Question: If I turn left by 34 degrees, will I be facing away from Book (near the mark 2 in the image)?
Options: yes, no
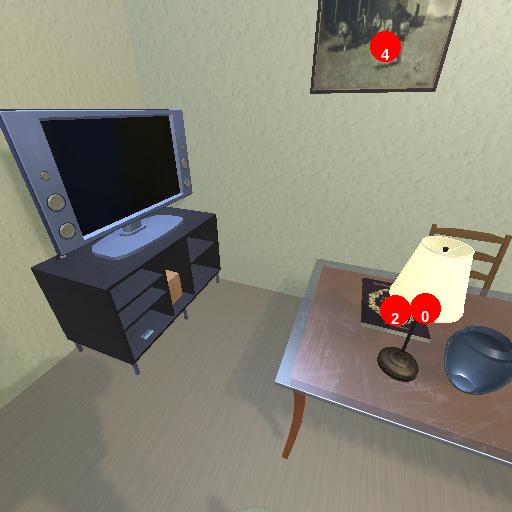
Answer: yes